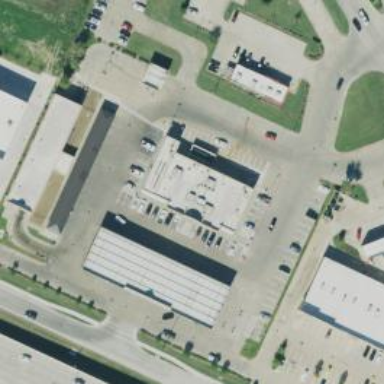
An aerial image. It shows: Retail area.